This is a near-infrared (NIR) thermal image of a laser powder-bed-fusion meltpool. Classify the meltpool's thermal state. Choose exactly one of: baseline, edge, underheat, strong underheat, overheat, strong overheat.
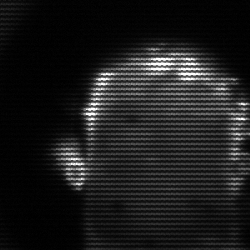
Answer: baseline